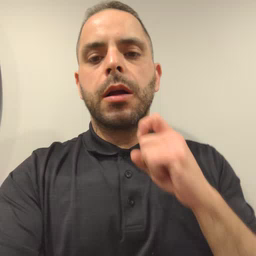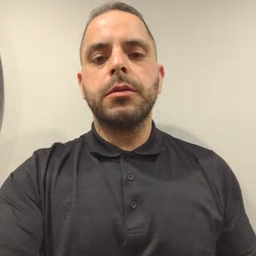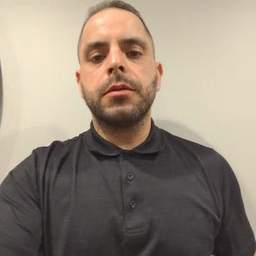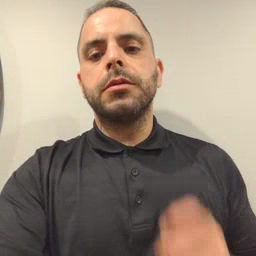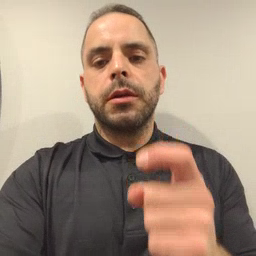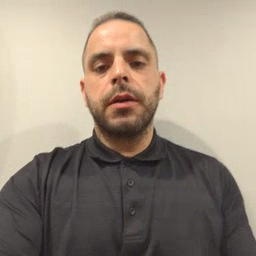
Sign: give